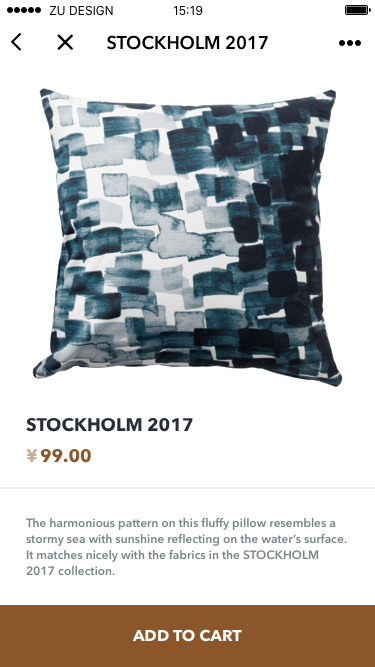
Text in this UI design:
The harmonious pattern on this fluffy pillow resembles a stormy sea with sunshine reflecting on the water’s surface. It matches nicely with the fabrics in the STOCKHOLM 2017 collection.
STOCKHOLM 2017
15:19
ZU DESIGN
STOCKHOLM 2017
99.00
¥
ADD TO CART